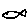
Label: fish